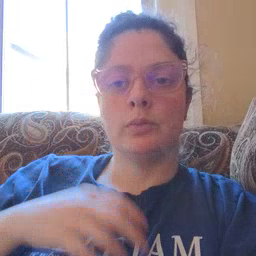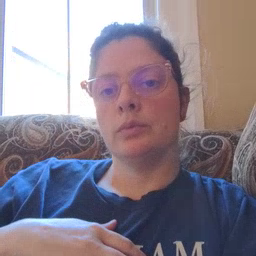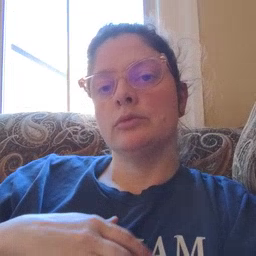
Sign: radio